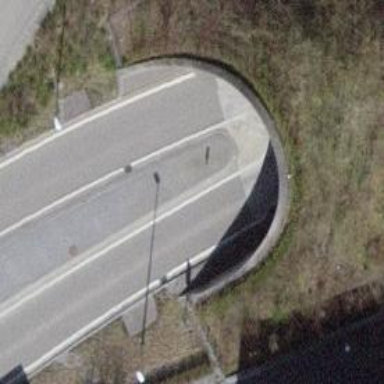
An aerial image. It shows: Secondary road with asphalt surface.